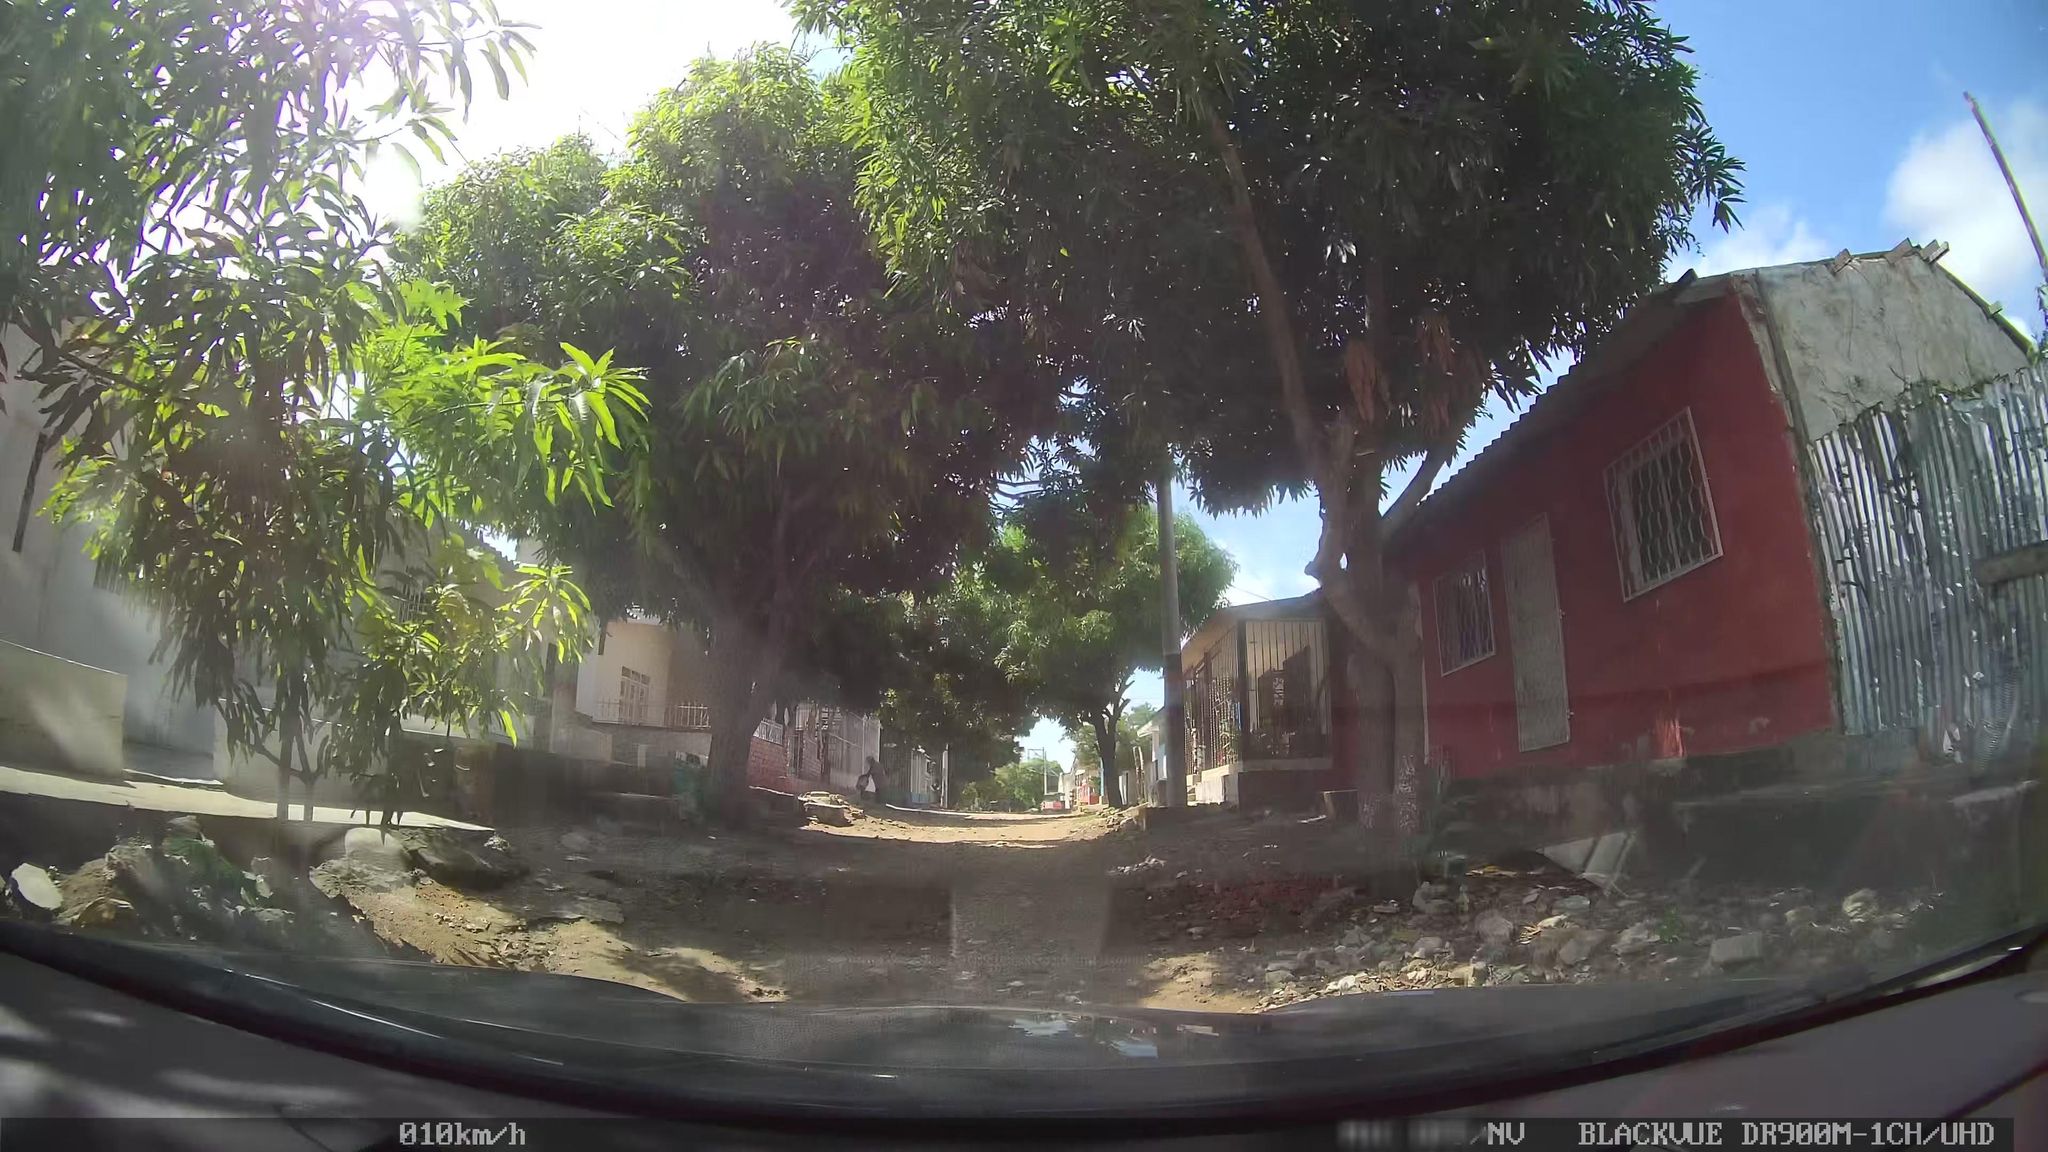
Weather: clear
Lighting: day
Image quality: good
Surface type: driving surface
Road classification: residential
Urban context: urban centre
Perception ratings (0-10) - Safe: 0.94, Lively: 5.63, Beautiful: 2.29, Boring: 6.38, Depressing: 7.8, Wealthy: 2.05